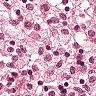
Metastatic tissue present: no